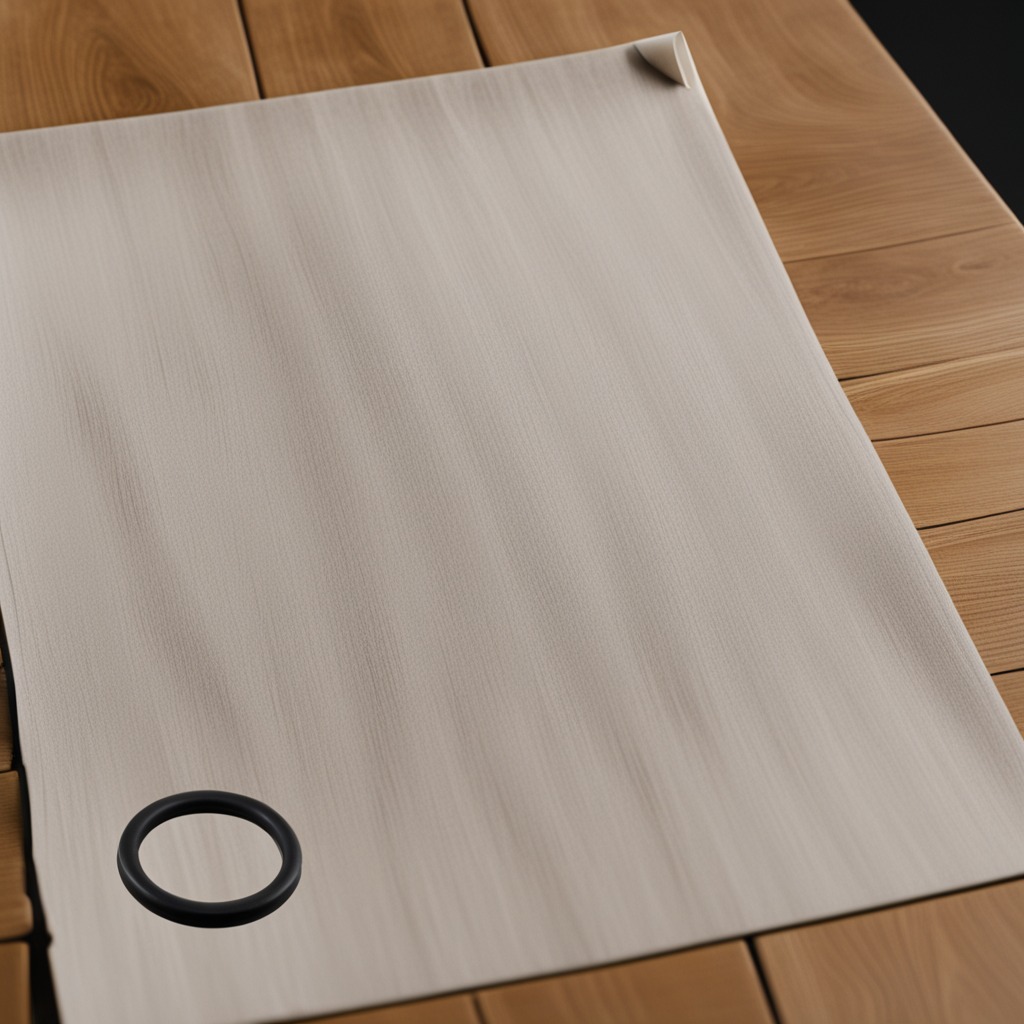
A rubber O-ring lies on a wooden table in an outdoor workshop during daytime bright natural light soft shadows worn but beneath the cloth